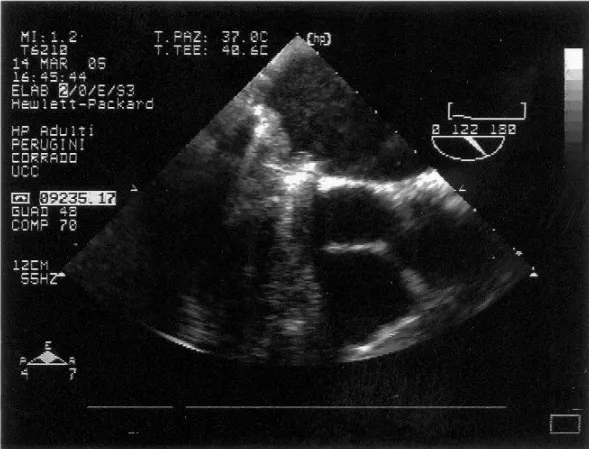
Transesophageal echocardiography: 2D evidence of mitral prosthesis valve thrombosis.
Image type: radiology (ultrasound)